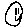
Label: smiley face